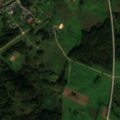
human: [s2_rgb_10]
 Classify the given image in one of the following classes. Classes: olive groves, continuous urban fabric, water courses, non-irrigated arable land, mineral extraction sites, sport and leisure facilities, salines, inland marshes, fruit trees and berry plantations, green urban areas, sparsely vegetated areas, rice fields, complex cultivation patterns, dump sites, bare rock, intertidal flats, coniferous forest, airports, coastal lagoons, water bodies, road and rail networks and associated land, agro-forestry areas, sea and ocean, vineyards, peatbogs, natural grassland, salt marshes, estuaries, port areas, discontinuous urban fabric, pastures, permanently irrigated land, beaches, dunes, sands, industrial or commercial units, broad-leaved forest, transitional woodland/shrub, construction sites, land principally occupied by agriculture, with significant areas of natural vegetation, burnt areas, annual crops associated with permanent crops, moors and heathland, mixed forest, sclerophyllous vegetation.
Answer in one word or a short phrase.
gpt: non-irrigated arable land, pastures, complex cultivation patterns, land principally occupied by agriculture, with significant areas of natural vegetation, broad-leaved forest